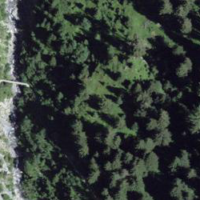
EUNIS habitat code: 43
Species observed at this site:
Carduus defloratus
Rubus saxatilis
Dryas octopetala
Vaccinium vitis-idaea